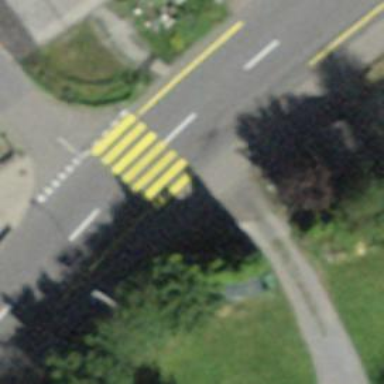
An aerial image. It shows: Uncontrolled road crossing.